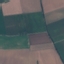
Label: AnnualCrop